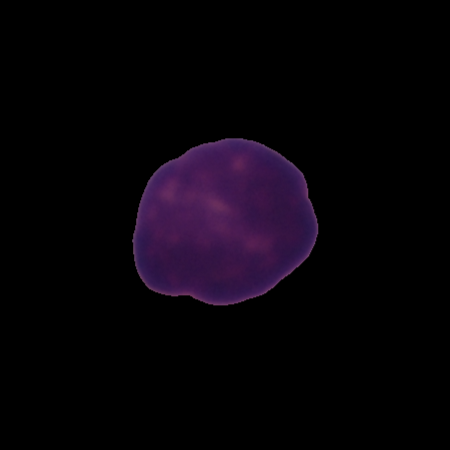
Label: healthy